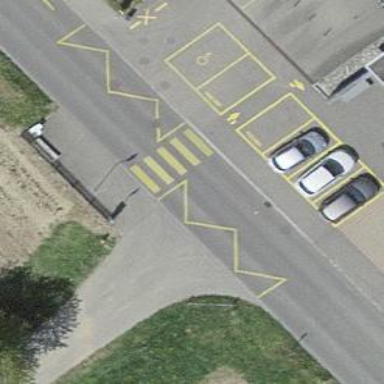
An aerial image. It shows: Marked crossing on the road.